Question: The following screenshot is comes from 'sublime'. The guide line is helpful, since 'haml' is an indentation based template engine. Is there anyway to do that?

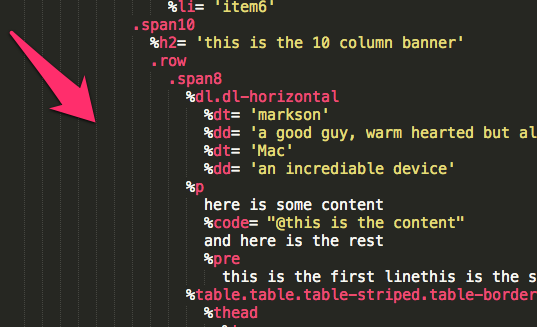
Answer: Checkout <URL>, which provides indentation guides.